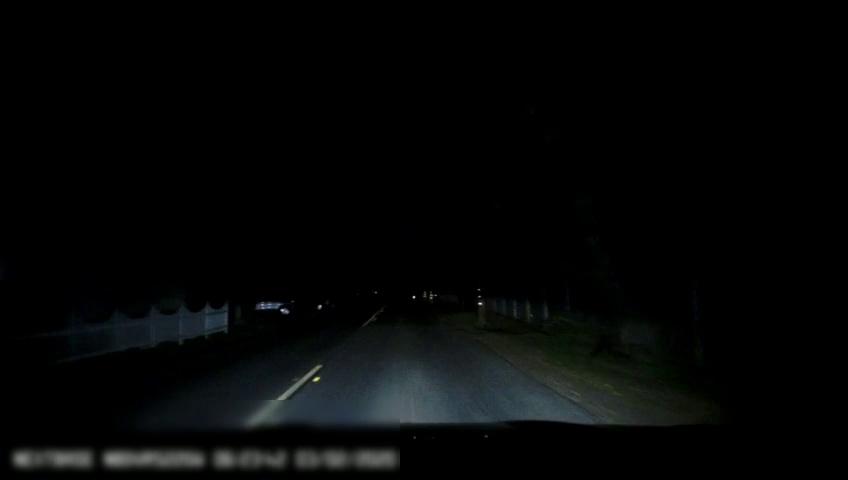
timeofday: Night
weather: Other
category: Drivable Space
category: Vehicles | Car
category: Lanes | Current Lane
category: Lanes | Alternate Lane